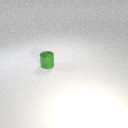
small green metal cylinder